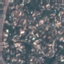
Land use / land cover class: Residential